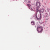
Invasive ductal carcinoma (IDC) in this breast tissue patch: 0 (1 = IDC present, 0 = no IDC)